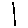
Label: line